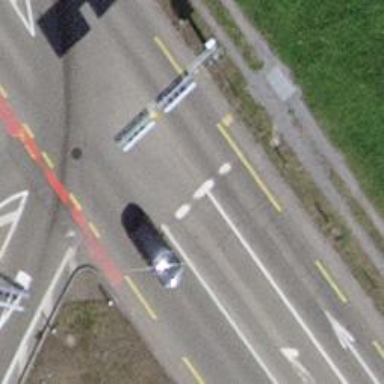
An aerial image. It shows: Asphalt road classified as primary highway with advisory cycle lane.